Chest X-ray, PA view. Patient: 63 years old, sex F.
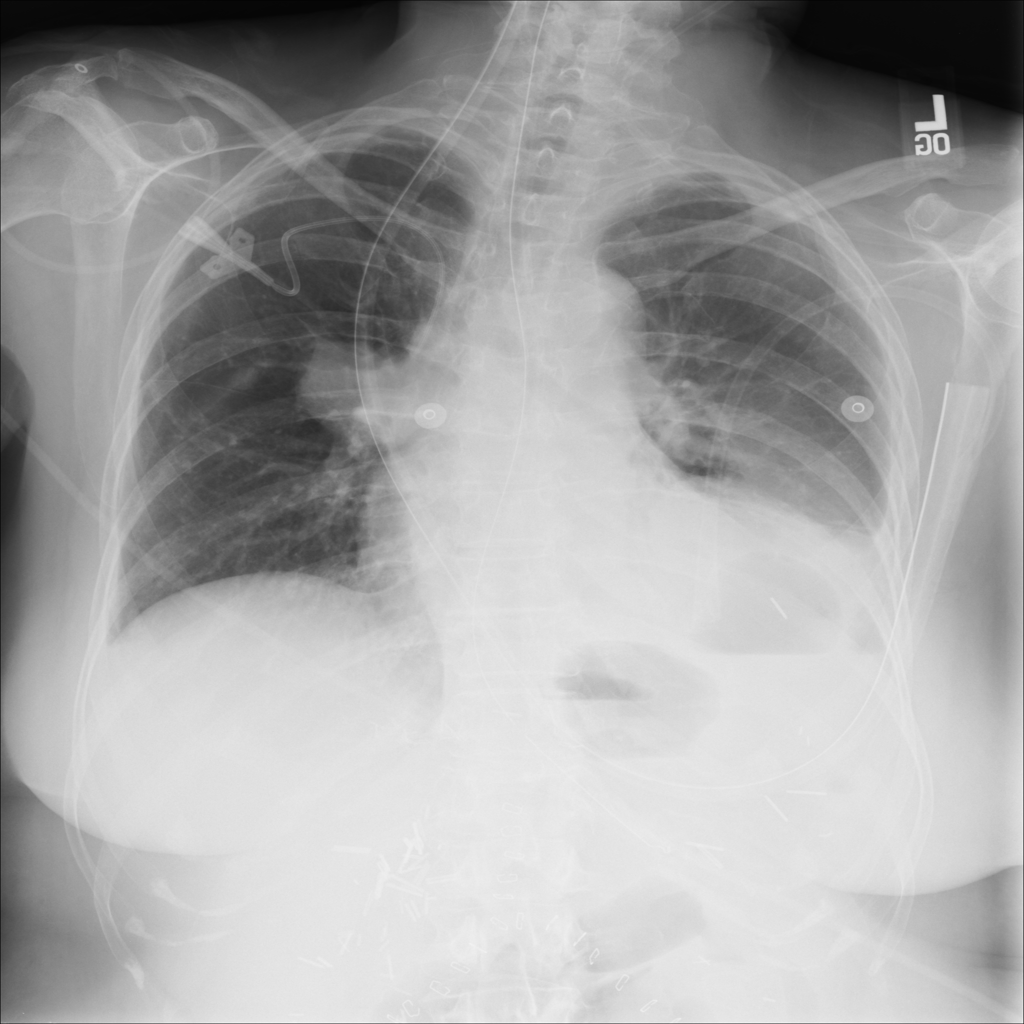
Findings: Atelectasis, Consolidation, Mass